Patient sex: F
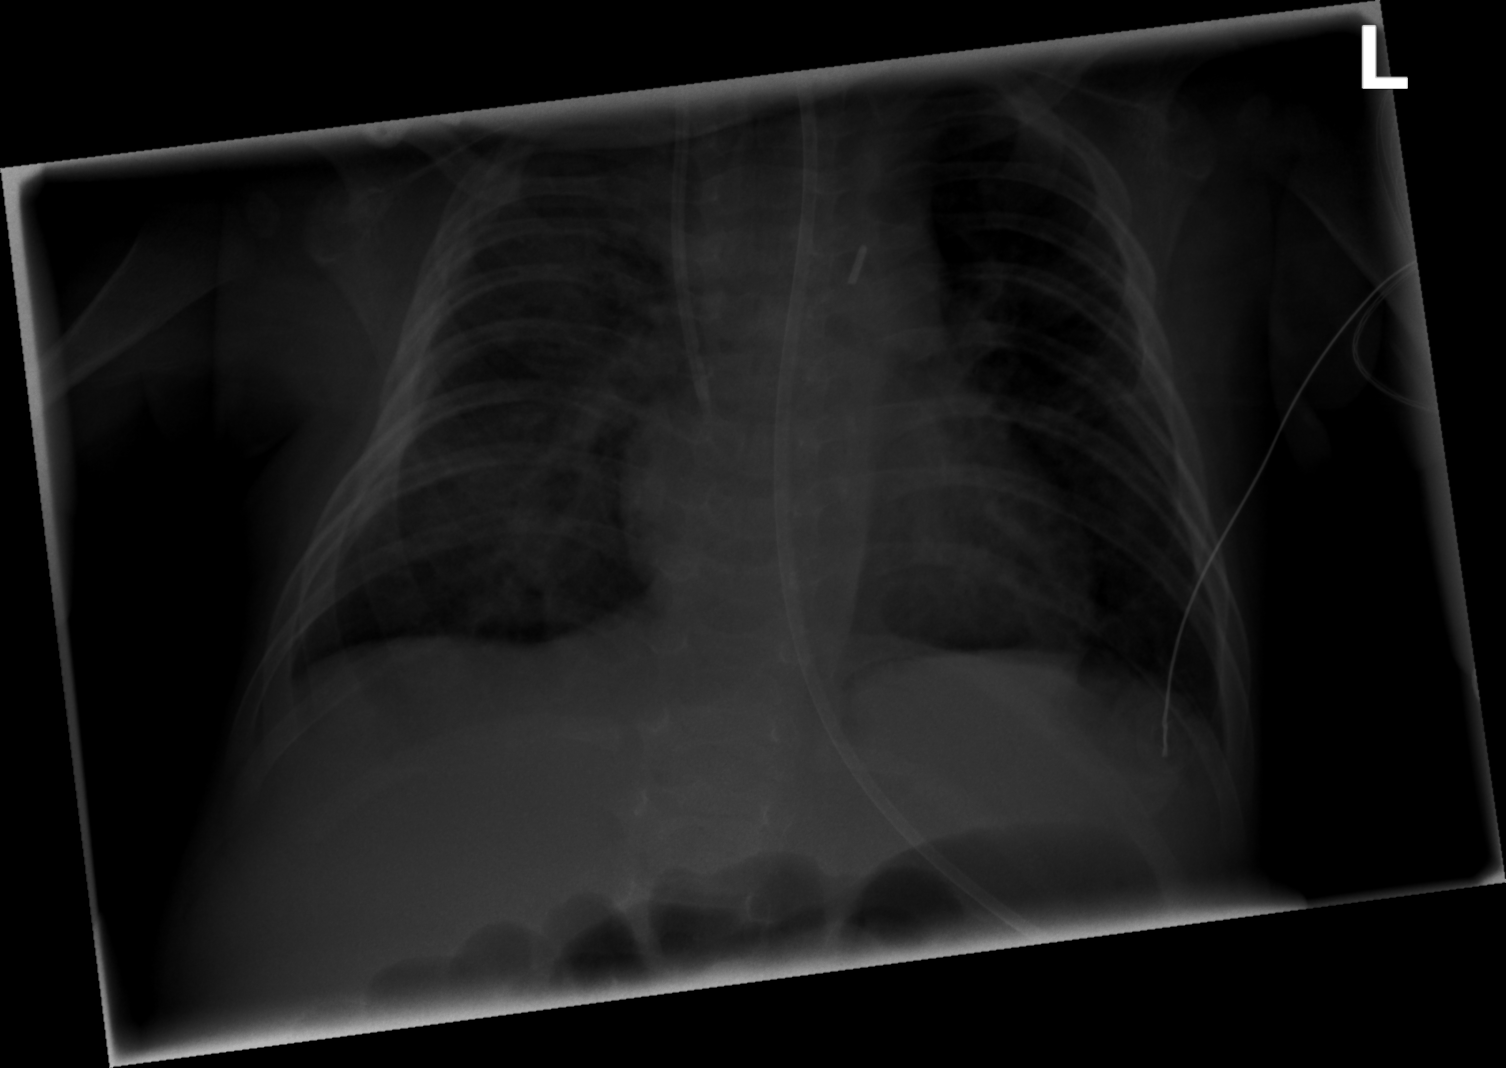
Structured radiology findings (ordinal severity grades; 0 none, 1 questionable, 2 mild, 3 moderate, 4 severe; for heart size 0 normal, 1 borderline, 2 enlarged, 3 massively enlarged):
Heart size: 0
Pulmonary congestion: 2
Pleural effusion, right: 0
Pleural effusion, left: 0
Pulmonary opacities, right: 2
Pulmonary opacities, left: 0
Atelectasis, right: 0
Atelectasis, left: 0